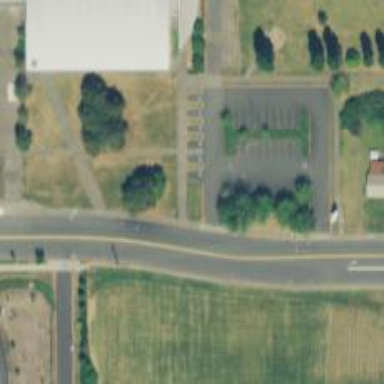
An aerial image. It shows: Parking space is available.